Question: my datetime column (type=datetime) in my DB is as follows

why is this statement not converting the '1900-01-01 00:00:00.000' values to 'date not set'
'''
ISNULL(
CASE WHEN CONVERT(VARCHAR, [TB].Date) = '1900-01-01 00:00:00.000'
THEN 'date not set'
ELSE CONVERT(DATE, [TB].Date, 25)
END, '') AS Xdate,
'''
What am i missing?
Cheers
Paul
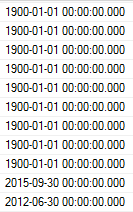
Answer: If you try this code you will see that when you convert it to varchar it does not equal the string you are comparing it to:
'''
declare @Startdate as datetime
set @Startdate='1900-01-01 00:00:00.000'
select CONVERT(VARCHAR, @StartDate)
'''
You want to compare the 'datetime' types. And you need to output the date as a 'varchar' because you also want to output ''date not set'' which is not a date. You can't conditionally output a different type... only one or the other can be the type of your case statement.
So you need to swap the date/varchar conversions in your expression:
'''
ISNULL(
CASE WHEN CONVERT(DATE, [TB_EVNTCERT].StartDate) = '1900-01-01 00:00:00.000' THEN
'date not set'
ELSE
CONVERT(VARCHAR, [TB_EVNTCERT].StartDate, 25)
END, '') AS expirydate,
'''